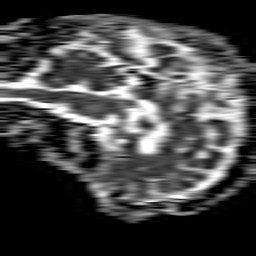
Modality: ADC
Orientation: sagittal
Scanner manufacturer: philips
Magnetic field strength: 1.5 T
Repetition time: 4.6 s
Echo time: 0.08517 s